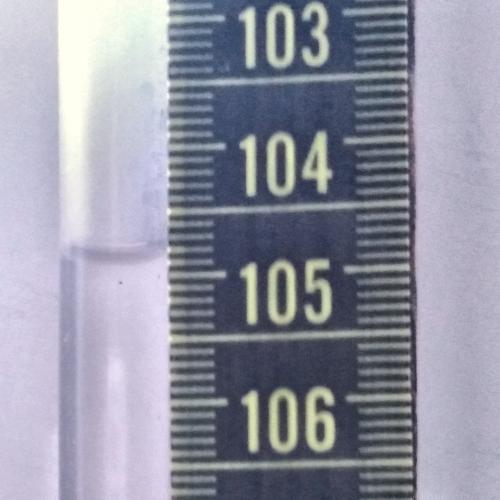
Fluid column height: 104.8 cm